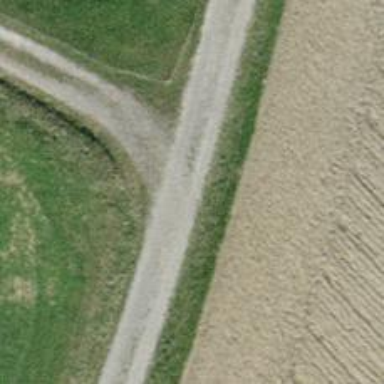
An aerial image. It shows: Pebblestone track with grade3 tracktype.